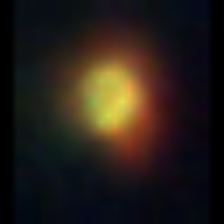
Taxon: NanoPlankton
Group: Other